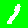
Digit: 1